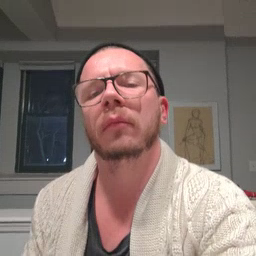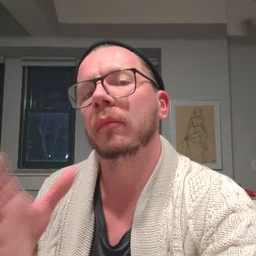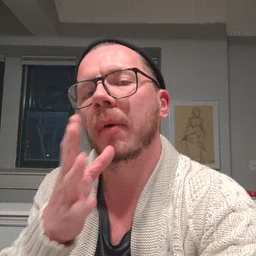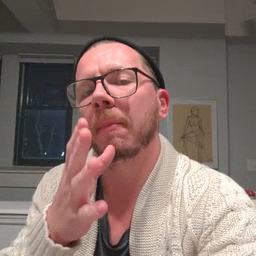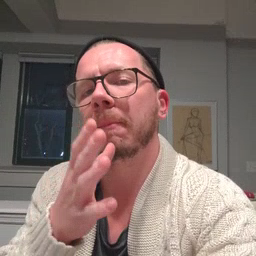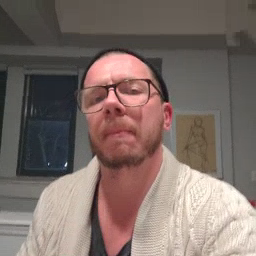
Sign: mom